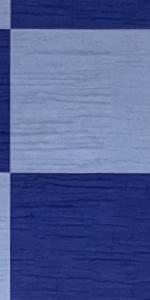
Label: Empty